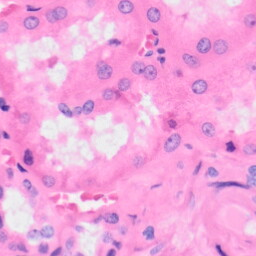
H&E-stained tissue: Kidney